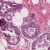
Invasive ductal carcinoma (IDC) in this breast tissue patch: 0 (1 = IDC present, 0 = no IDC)